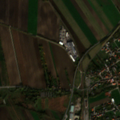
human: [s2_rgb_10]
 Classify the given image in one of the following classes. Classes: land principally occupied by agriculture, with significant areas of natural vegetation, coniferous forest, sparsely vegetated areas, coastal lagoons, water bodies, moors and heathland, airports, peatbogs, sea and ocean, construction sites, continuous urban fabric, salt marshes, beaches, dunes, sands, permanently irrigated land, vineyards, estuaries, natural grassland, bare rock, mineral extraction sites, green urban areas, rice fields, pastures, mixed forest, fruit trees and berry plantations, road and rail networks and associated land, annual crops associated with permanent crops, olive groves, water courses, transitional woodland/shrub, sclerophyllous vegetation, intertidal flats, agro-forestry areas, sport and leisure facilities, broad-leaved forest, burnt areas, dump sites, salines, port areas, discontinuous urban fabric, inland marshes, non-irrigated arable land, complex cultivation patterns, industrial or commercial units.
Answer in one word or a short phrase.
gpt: discontinuous urban fabric, non-irrigated arable land, land principally occupied by agriculture, with significant areas of natural vegetation